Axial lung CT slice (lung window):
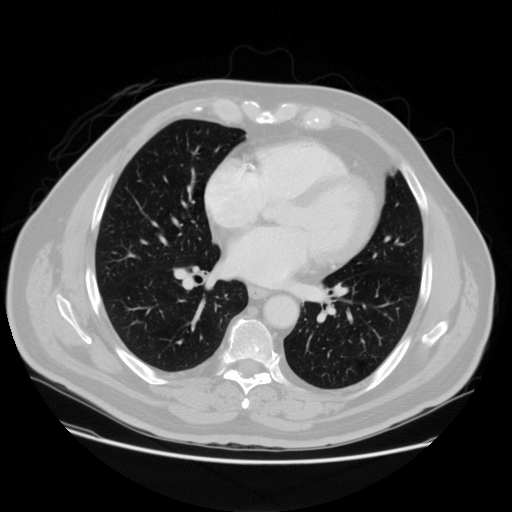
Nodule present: no